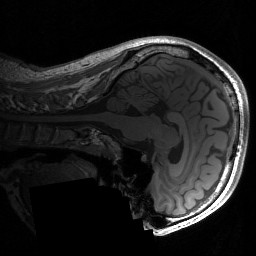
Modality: T1w
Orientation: sagittal
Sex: male
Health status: ill
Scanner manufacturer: siemens
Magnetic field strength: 3 T
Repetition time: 1.57 s
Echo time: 0.00275 s